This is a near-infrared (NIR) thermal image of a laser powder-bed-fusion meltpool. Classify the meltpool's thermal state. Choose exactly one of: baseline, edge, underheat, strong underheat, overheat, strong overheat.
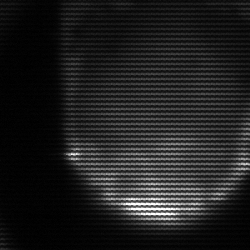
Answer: edge